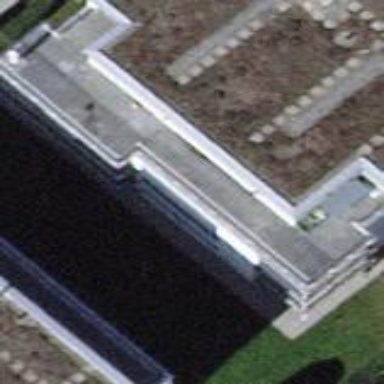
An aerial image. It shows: Balcony as part of building.